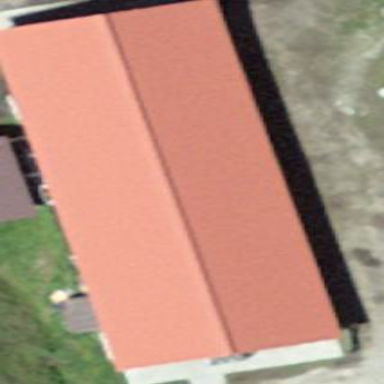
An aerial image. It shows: Stable.